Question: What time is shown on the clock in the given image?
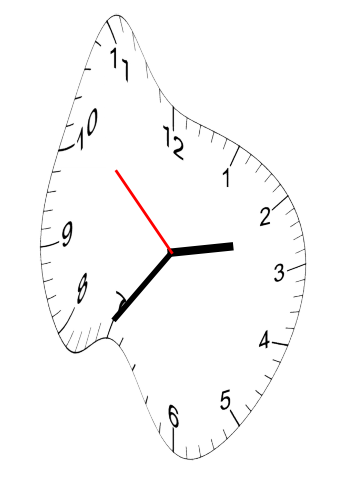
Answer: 02:35:52